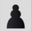
Piece: bP